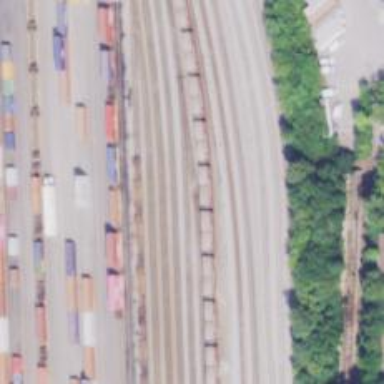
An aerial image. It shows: Railway yard.